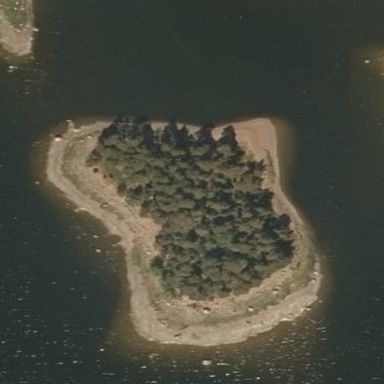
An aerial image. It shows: Islet located along the natural coastline.